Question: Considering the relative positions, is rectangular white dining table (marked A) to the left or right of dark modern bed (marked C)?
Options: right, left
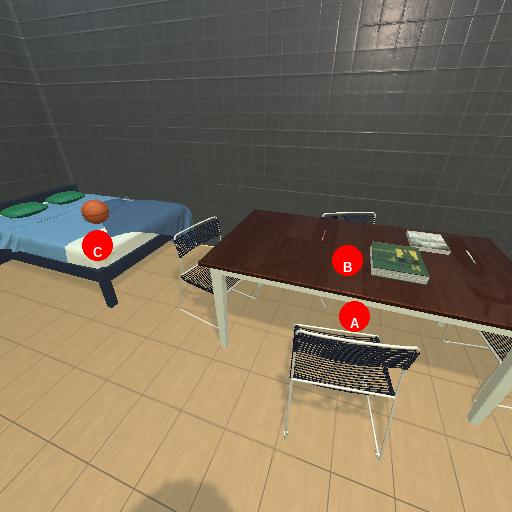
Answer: right